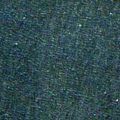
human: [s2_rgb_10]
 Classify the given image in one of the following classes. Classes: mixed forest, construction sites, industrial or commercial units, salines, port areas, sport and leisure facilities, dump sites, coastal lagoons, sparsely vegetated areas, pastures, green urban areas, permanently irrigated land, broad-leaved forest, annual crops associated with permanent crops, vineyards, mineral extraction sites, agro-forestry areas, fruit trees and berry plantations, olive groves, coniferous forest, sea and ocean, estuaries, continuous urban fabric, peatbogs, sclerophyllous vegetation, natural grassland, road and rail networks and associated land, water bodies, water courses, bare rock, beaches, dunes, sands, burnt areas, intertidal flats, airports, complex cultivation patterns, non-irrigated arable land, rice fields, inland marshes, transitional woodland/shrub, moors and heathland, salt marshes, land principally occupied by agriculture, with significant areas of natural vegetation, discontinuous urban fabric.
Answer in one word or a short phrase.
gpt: sea and ocean